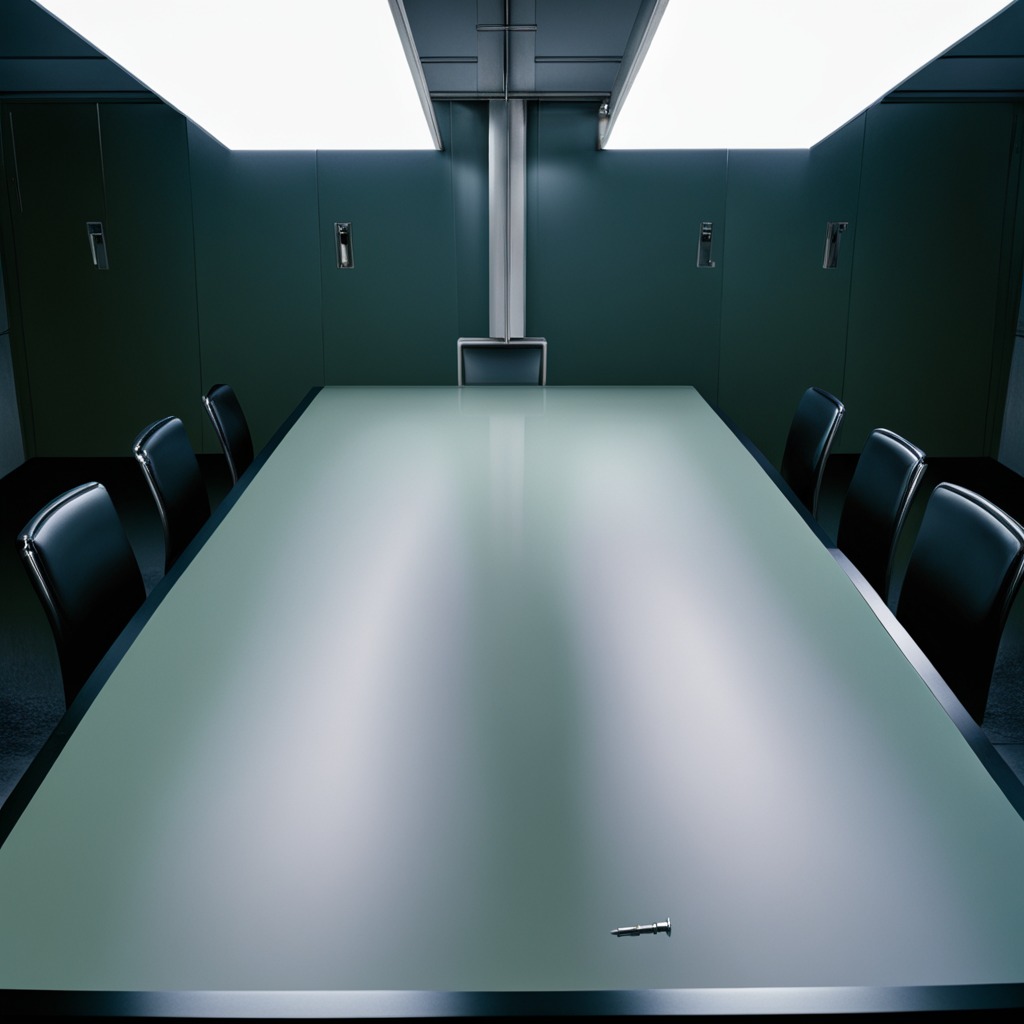
A metal screw is lying on the clean empty table in a railway signal maintenance room lit by harsh overhead fluorescents photorealistic surface textures crisp shadows high dynamic range